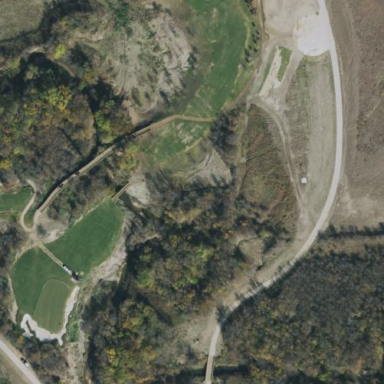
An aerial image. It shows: Golf tee.